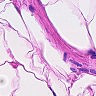
Metastatic tissue present: no